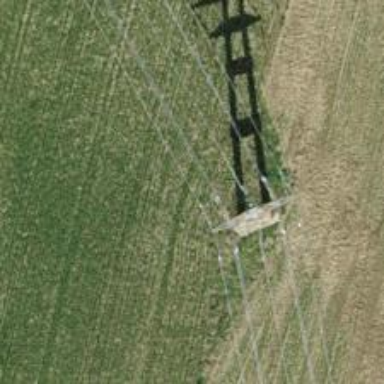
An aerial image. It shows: Power pole.